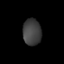
Tissue: lung
Cell type: Epithelial cells
Senescence score: 0.1937
Nuclear area (px): 473
Mean DAPI intensity: 64.082